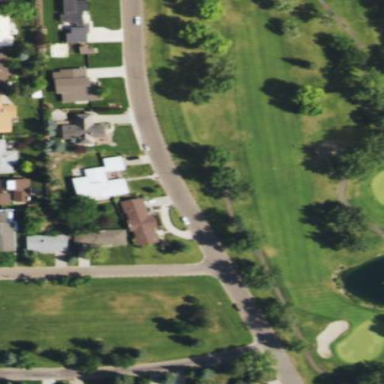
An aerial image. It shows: Well-maintained grassy area known as the fairway on golf course.